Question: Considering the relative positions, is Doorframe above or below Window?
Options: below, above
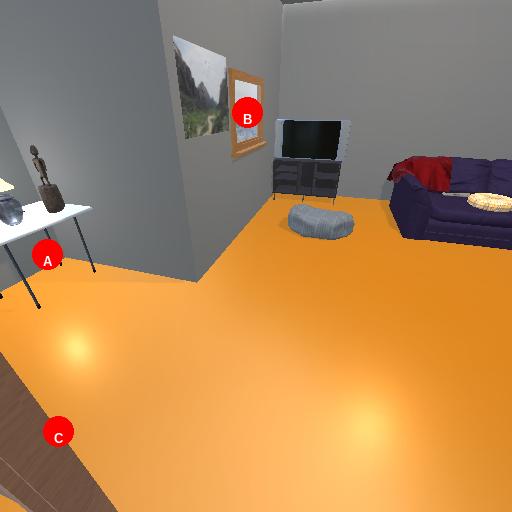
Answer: below